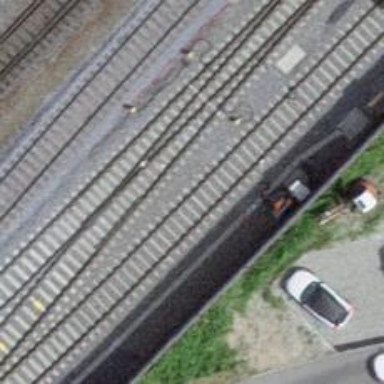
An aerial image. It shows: Rail yard with electrified contact lines for railway operations.